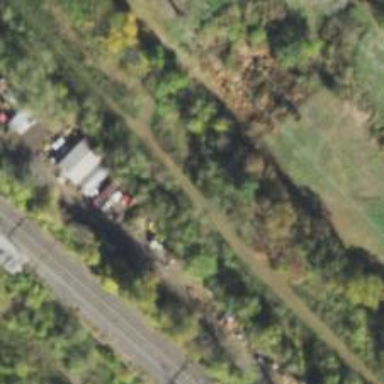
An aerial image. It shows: Abandoned railway.